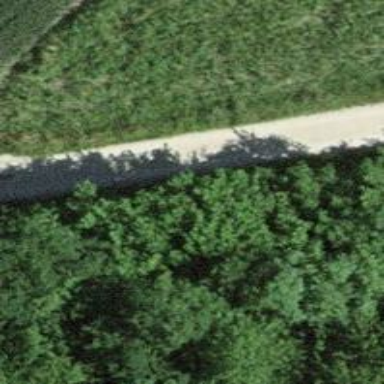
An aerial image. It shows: Dirt path.